Interaction volume radius: 5 \u00c5
Interaction volume height: 10 \u00c5
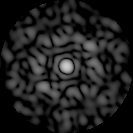
Disorder parameter: 0.8623